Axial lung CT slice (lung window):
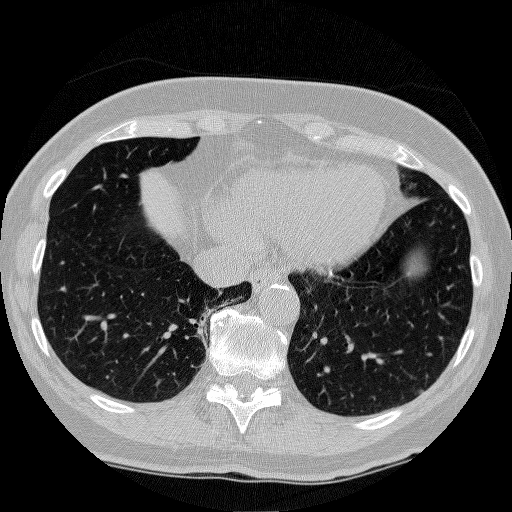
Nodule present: yes
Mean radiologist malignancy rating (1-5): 3.667